Question: In my iOS app, I'm downloading jpeg images from the web, and I'm wondering how to find the correct width and height of the image so I can display it properly in my iOS app.
For example,

How do I get the width and height of this jpg image?
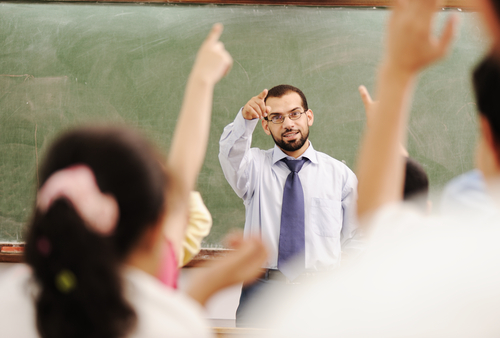
Answer: you can get Image Height and Width like:-
'''
NSData *imageData = [NSData dataWithContentsOfURL:imageUrl];
UIImage *image = [UIImage imageWithData:imageData];
NSLog(@'image height: %f',image.size.height);
NSLog(@'image width: %f',image.size.width);
'''
as per your URL you can get like:-
'''
NSString *ImageURL = @"http://gigaom2.files.wordpress.com/2013/01/teacher-classroom.jpg";
ImageURL =[ImageURL stringByAddingPercentEscapesUsingEncoding:NSASCIIStringEncoding];
NSLog(@"img url ==%@",ImageURL);
NSURL *imageUrl =[NSURL URLWithString:ImageURL];
NSData *imageData = [NSData dataWithContentsOfURL:imageUrl];
UIImage *image = [UIImage imageWithData:imageData];
[inView setImage:image];
NSLog(@"image height: %f",image.size.height);
[lbl1 setText:[NSString stringWithFormat:@"%2.0f",image.size.height]];
[lbl2 setText:[NSString stringWithFormat:@"%2.0f",image.size.width]];
'''
your Screen look like:-

I just Create a Demo for You :) link is bellow
<URL>